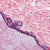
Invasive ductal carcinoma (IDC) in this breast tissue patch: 0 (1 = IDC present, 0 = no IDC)